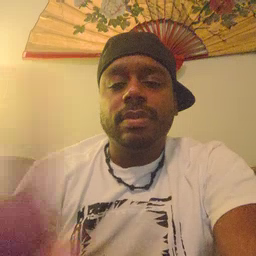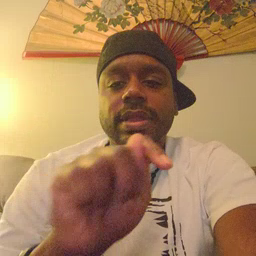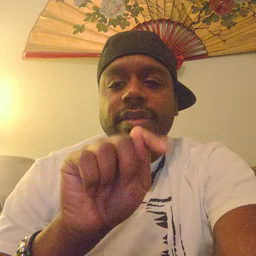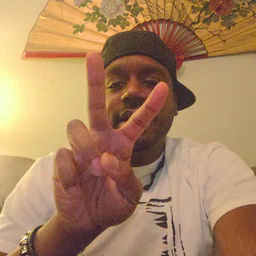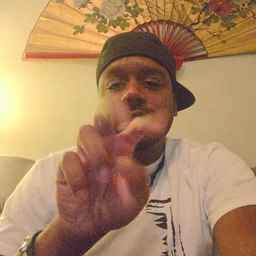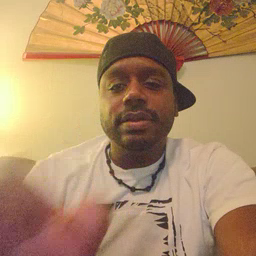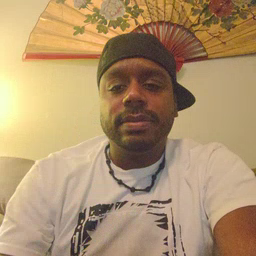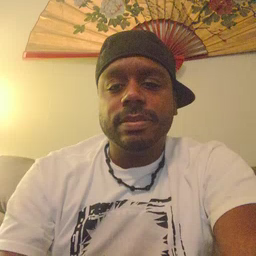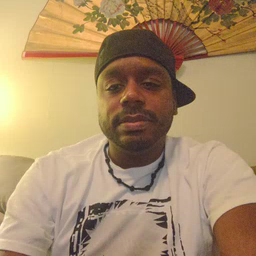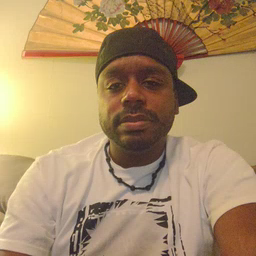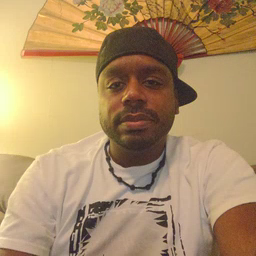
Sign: TV